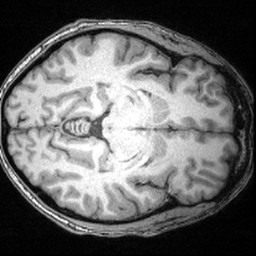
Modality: T1w
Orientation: axial
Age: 46
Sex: male
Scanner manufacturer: siemens
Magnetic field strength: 3 T
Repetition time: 2.4 s
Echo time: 0.00374 s